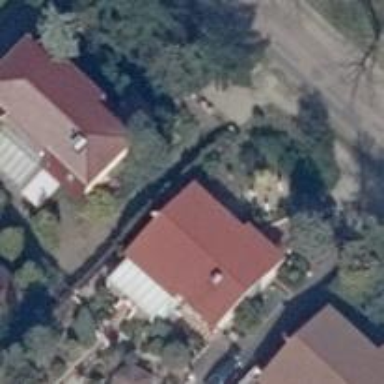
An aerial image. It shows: Residential building.